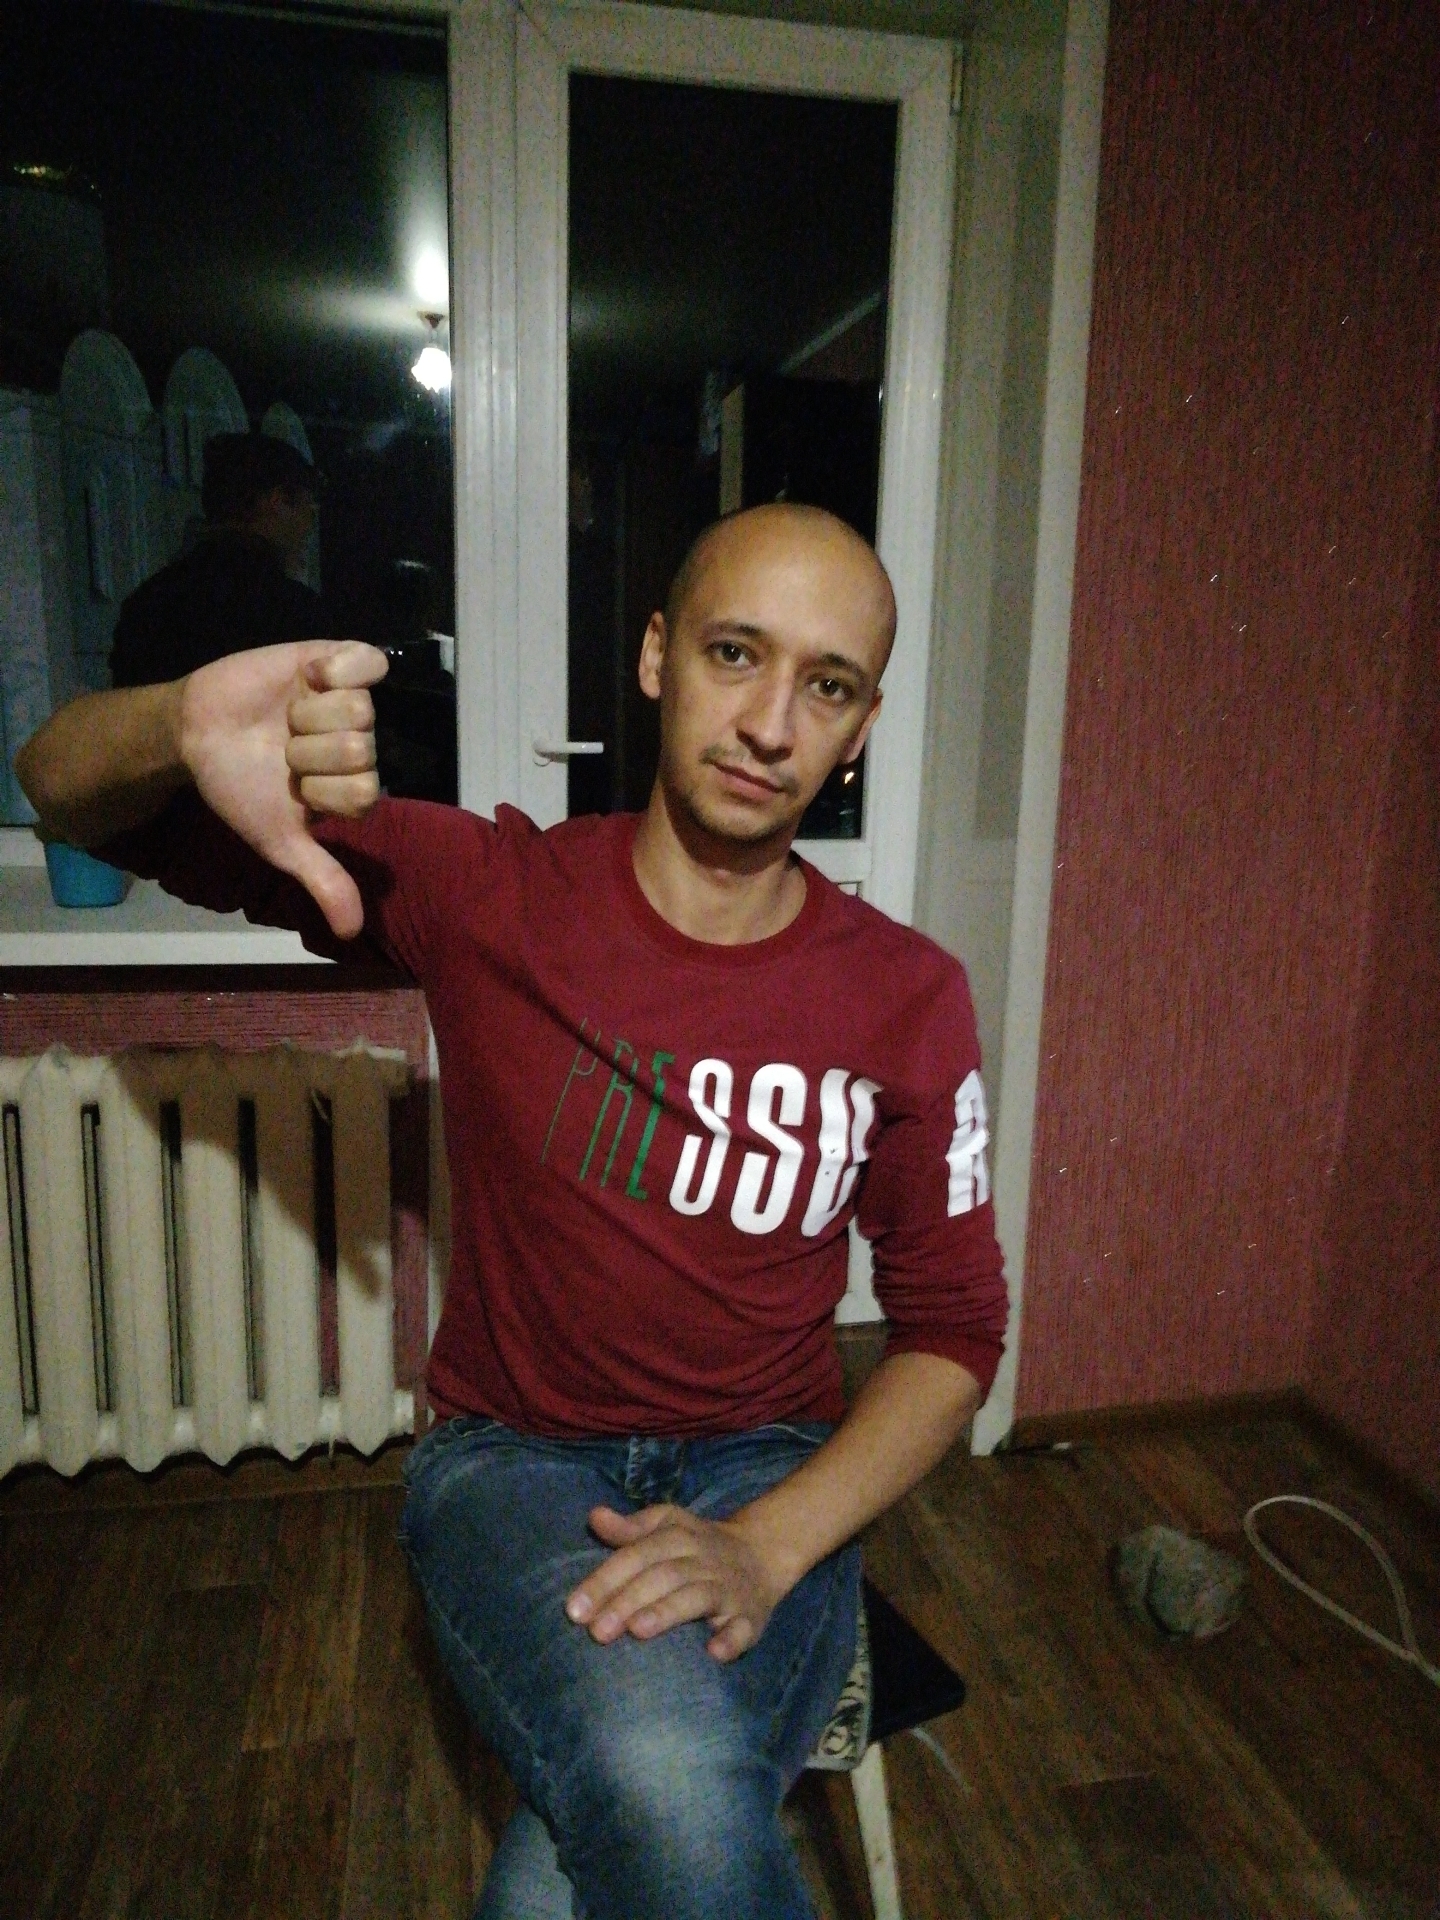
Label: noise